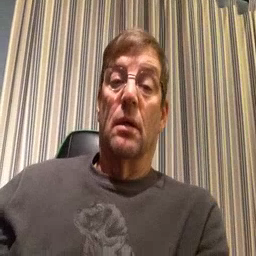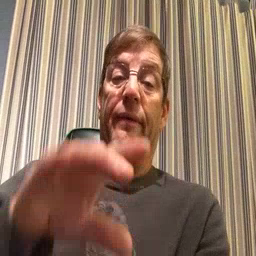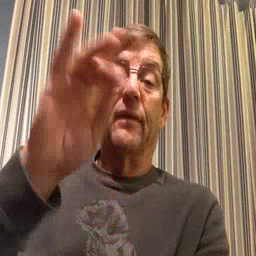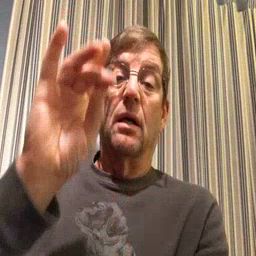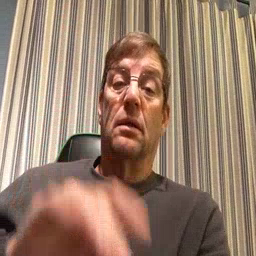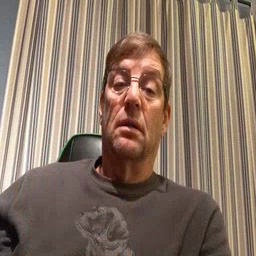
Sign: find